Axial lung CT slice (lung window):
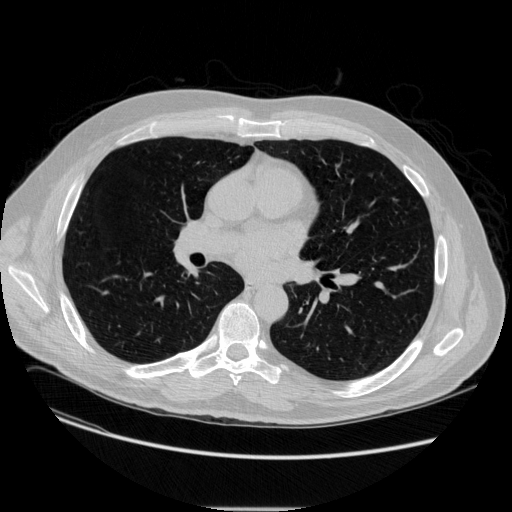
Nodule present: no